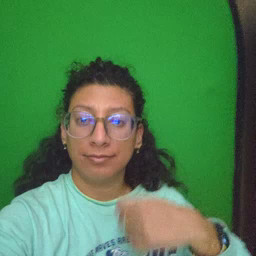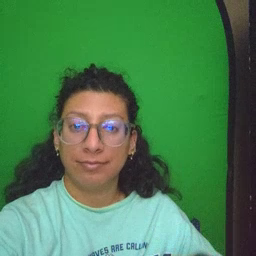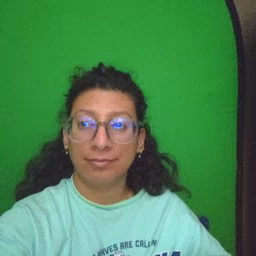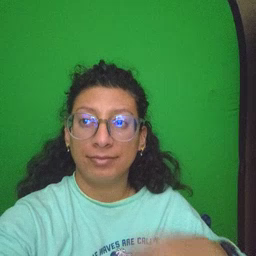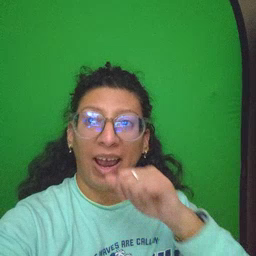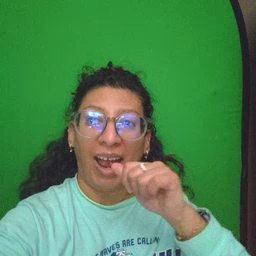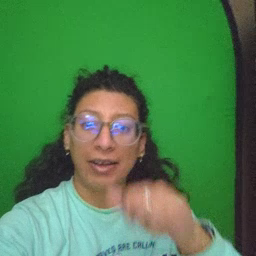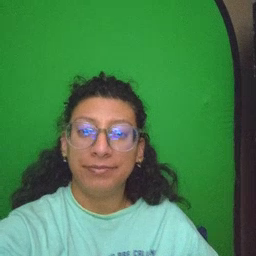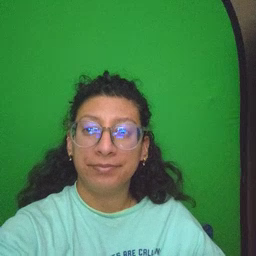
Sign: nuts